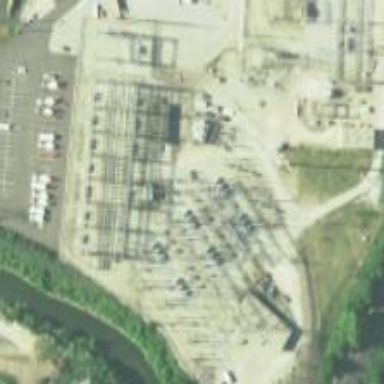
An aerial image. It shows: Switch for power supply.